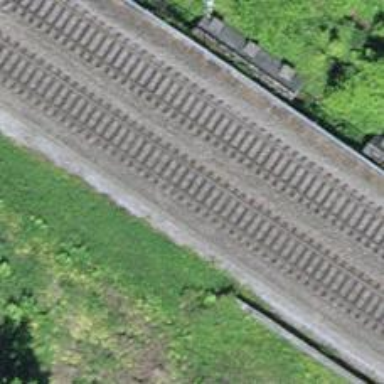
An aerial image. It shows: Single railway track with electrification through contact line.